Question: im trying to work out how to space 6 images on the screen in a 2X3 formation, All images have to be square and the same size with a small margin around them. Here is what I have so far which is giving me this:

Which comes from Layout:
'''
<?xml version="1.0" encoding="utf-8"?>
<LinearLayout xmlns:android="http://schemas.android.com/apk/res/android"
android:layout_width="match_parent"
android:layout_height="match_parent"
android:orientation="vertical"
android:weightSum="3">
<!-- Top Row -->
<LinearLayout
android:baselineAligned="false"
android:layout_width="match_parent"
android:layout_height="wrap_content">
<RelativeLayout
android:id="@+id/relative_1"
android:layout_weight="1"
android:layout_width="wrap_content"
android:layout_height="wrap_content"
android:layout_marginLeft="6dp"
android:layout_marginRight="3dp"
android:layout_marginTop="6dp"
android:layout_marginBottom="3dp">
<ImageView
android:id="@+id/img_head"
android:layout_width="wrap_content"
android:layout_height="wrap_content"
android:contentDescription="@string/text_head"
android:src="@drawable/headlines"
android:clickable="true"
/>
<TextView
android:id="@+id/text_head"
android:layout_width="match_parent"
android:layout_height="wrap_content"
android:layout_alignTop="@id/img_head"
android:layout_alignLeft="@id/img_head"
android:layout_alignRight="@id/img_head"
android:layout_margin="1dp"
android:gravity="center"
android:text="@string/text_head"
/>
</RelativeLayout>
<RelativeLayout
android:id="@+id/relative_2"
android:layout_weight="1"
android:layout_width="wrap_content"
android:layout_height="wrap_content"
android:layout_marginLeft="3dp"
android:layout_marginRight="6dp"
android:layout_marginTop="6dp"
android:layout_marginBottom="3dp">
<ImageView
android:id="@+id/img_custom1"
android:layout_width="wrap_content"
android:layout_height="wrap_content"
android:contentDescription="@string/text_custom1"
android:src="@drawable/headlines"
android:clickable="true"
/>
<TextView
android:id="@+id/text_custom1"
android:layout_width="match_parent"
android:layout_height="wrap_content"
android:layout_alignTop="@id/img_custom1"
android:layout_alignLeft="@id/img_custom1"
android:layout_alignRight="@id/img_custom1"
android:layout_margin="1dp"
android:gravity="center"
android:text="@string/text_custom1"
/>
</RelativeLayout>
</LinearLayout>
<!-- Second Row -->
<LinearLayout
android:baselineAligned="false"
android:layout_width="match_parent"
android:layout_height="wrap_content">
<RelativeLayout
android:id="@+id/relative_3"
android:layout_weight="1"
android:layout_width="wrap_content"
android:layout_height="wrap_content"
android:layout_marginLeft="6dp"
android:layout_marginRight="3dp"
android:layout_marginTop="3dp"
android:layout_marginBottom="3dp">
<ImageView
android:id="@+id/img_custom2"
android:layout_width="wrap_content"
android:layout_height="wrap_content"
android:contentDescription="@string/text_custom2"
android:src="@drawable/headlines"
android:clickable="true"
/>
<TextView
android:id="@+id/text_custom2"
android:layout_width="match_parent"
android:layout_height="wrap_content"
android:layout_alignTop="@id/img_custom2"
android:layout_alignLeft="@id/img_custom2"
android:layout_alignRight="@id/img_custom2"
android:layout_margin="1dp"
android:gravity="center"
android:text="@string/text_custom2"
/>
</RelativeLayout>
<RelativeLayout
android:id="@+id/relative_4"
android:layout_weight="1"
android:layout_width="wrap_content"
android:layout_height="wrap_content"
android:layout_marginLeft="3dp"
android:layout_marginRight="6dp"
android:layout_marginTop="3dp"
android:layout_marginBottom="3dp">
<ImageView
android:id="@+id/img_custom3"
android:layout_width="wrap_content"
android:layout_height="wrap_content"
android:contentDescription="@string/text_custom3"
android:src="@drawable/headlines"
android:clickable="true"
/>
<TextView
android:id="@+id/text_custom3"
android:layout_width="match_parent"
android:layout_height="wrap_content"
android:layout_alignTop="@id/img_custom3"
android:layout_alignLeft="@id/img_custom3"
android:layout_alignRight="@id/img_custom3"
android:layout_margin="1dp"
android:gravity="center"
android:text="@string/text_custom3"
/>
</RelativeLayout>
</LinearLayout>
<!-- Third Row -->
<LinearLayout
android:baselineAligned="false"
android:layout_width="match_parent"
android:layout_height="wrap_content">
<RelativeLayout
android:id="@+id/relative_5"
android:layout_weight="1"
android:layout_width="wrap_content"
android:layout_height="wrap_content"
android:layout_marginLeft="6dp"
android:layout_marginRight="3dp"
android:layout_marginTop="3dp"
android:layout_marginBottom="6dp">
<ImageView
android:id="@+id/img_custom4"
android:layout_width="wrap_content"
android:layout_height="wrap_content"
android:contentDescription="@string/text_custom4"
android:src="@drawable/headlines"
android:clickable="true"
/>
<TextView
android:id="@+id/text_custom4"
android:layout_width="match_parent"
android:layout_height="wrap_content"
android:layout_alignTop="@id/img_custom4"
android:layout_alignLeft="@id/img_custom4"
android:layout_alignRight="@id/img_custom4"
android:layout_margin="1dp"
android:gravity="center"
android:text="@string/text_custom4"
/>
</RelativeLayout>
<RelativeLayout
android:id="@+id/relative_6"
android:layout_weight="1"
android:layout_width="wrap_content"
android:layout_height="wrap_content"
android:layout_marginLeft="3dp"
android:layout_marginRight="6dp"
android:layout_marginTop="3dp"
android:layout_marginBottom="6dp">
<ImageView
android:id="@+id/img_custom5"
android:layout_width="wrap_content"
android:layout_height="wrap_content"
android:contentDescription="@string/text_custom5"
android:src="@drawable/headlines"
android:clickable="true"
/>
<TextView
android:id="@+id/text_custom5"
android:layout_width="match_parent"
android:layout_height="wrap_content"
android:layout_alignTop="@id/img_custom5"
android:layout_alignLeft="@id/img_custom5"
android:layout_alignRight="@id/img_custom5"
android:layout_margin="1dp"
android:gravity="center"
android:text="@string/text_custom5"
/>
</RelativeLayout>
</LinearLayout>
</LinearLayout>
'''
As you can see the bottom images are squashed, i have tried using android:weight on the linear layouts but supposedly i cant use that. What do i need to change?
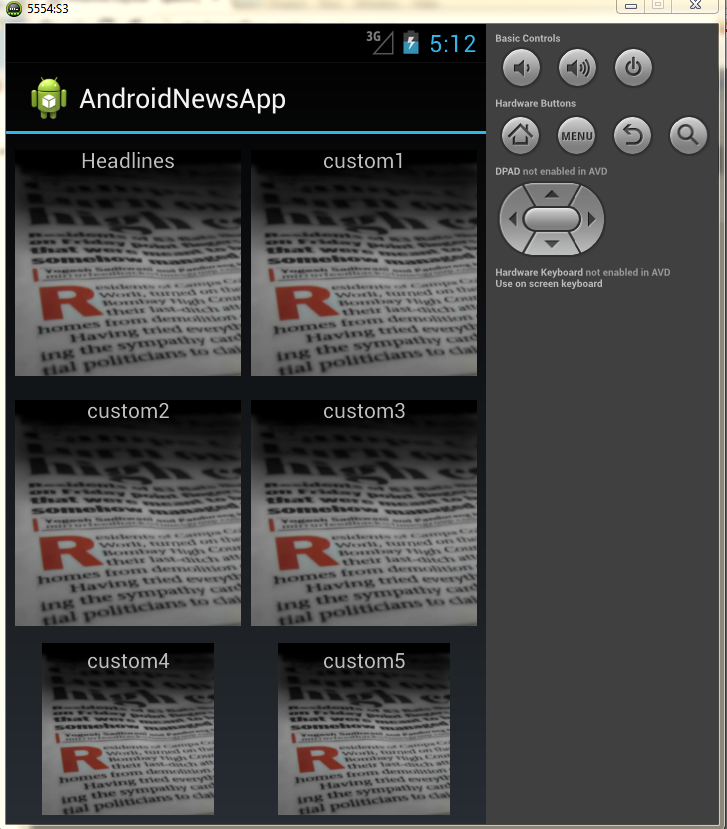
Answer: use a <URL>. it allows you to arrange sub views into an arbitrary grid arrangement with a high degree of customizability.